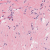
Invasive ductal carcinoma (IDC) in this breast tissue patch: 0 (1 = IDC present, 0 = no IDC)